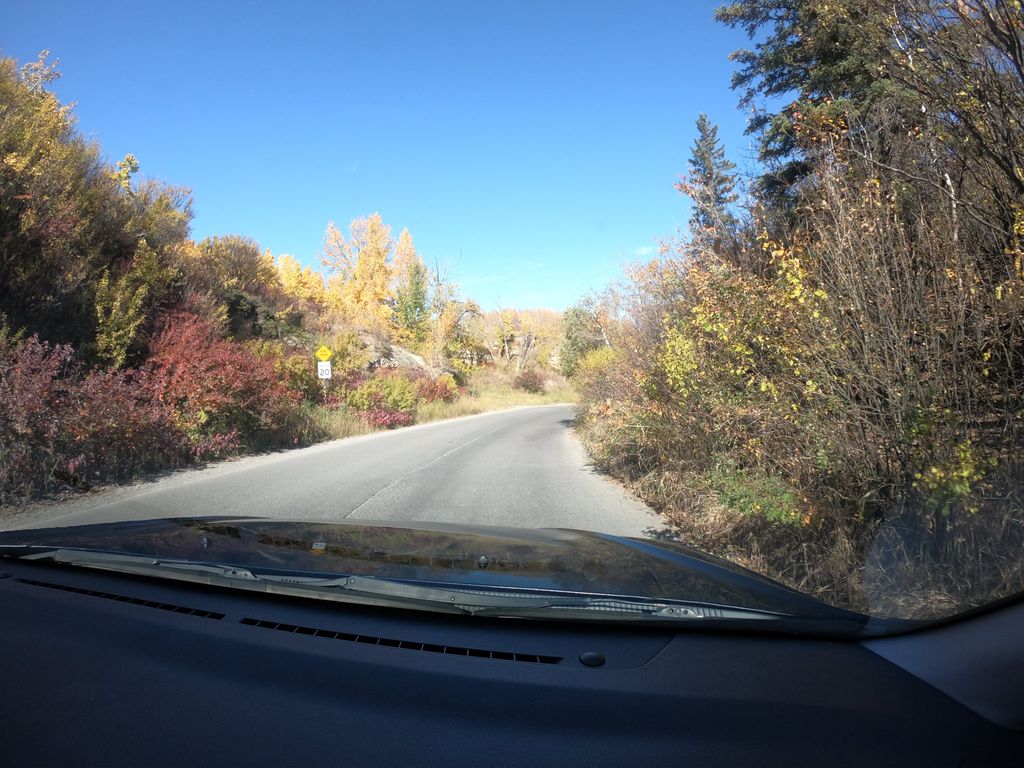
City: calgary